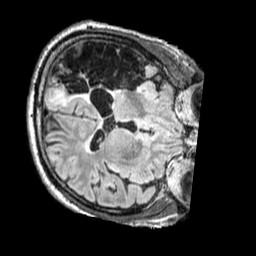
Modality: FLAIR
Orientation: axial
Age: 58
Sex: male
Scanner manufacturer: siemens
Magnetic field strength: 3 T
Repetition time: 5 s
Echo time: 0.387 s